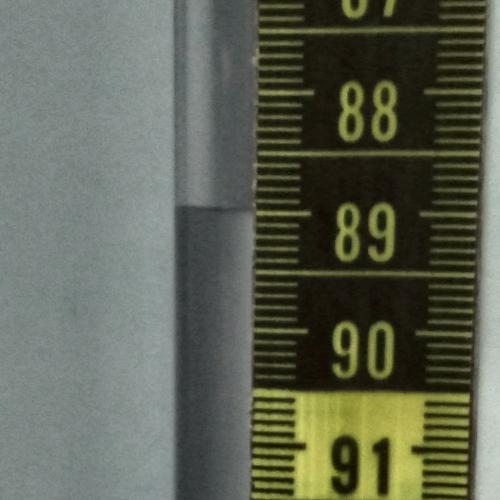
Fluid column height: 89.0 cm